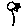
Label: flower